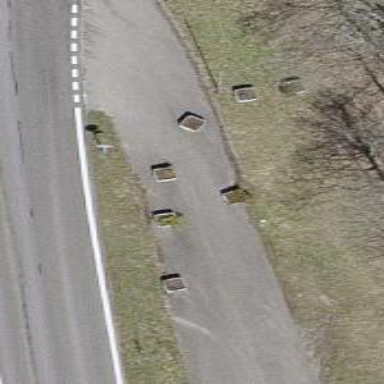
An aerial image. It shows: Block barrier.